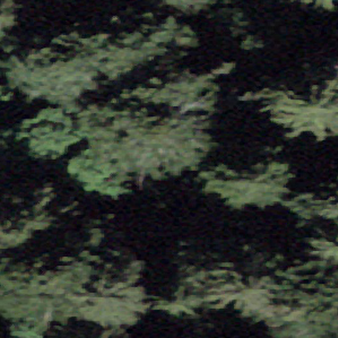
Label: other